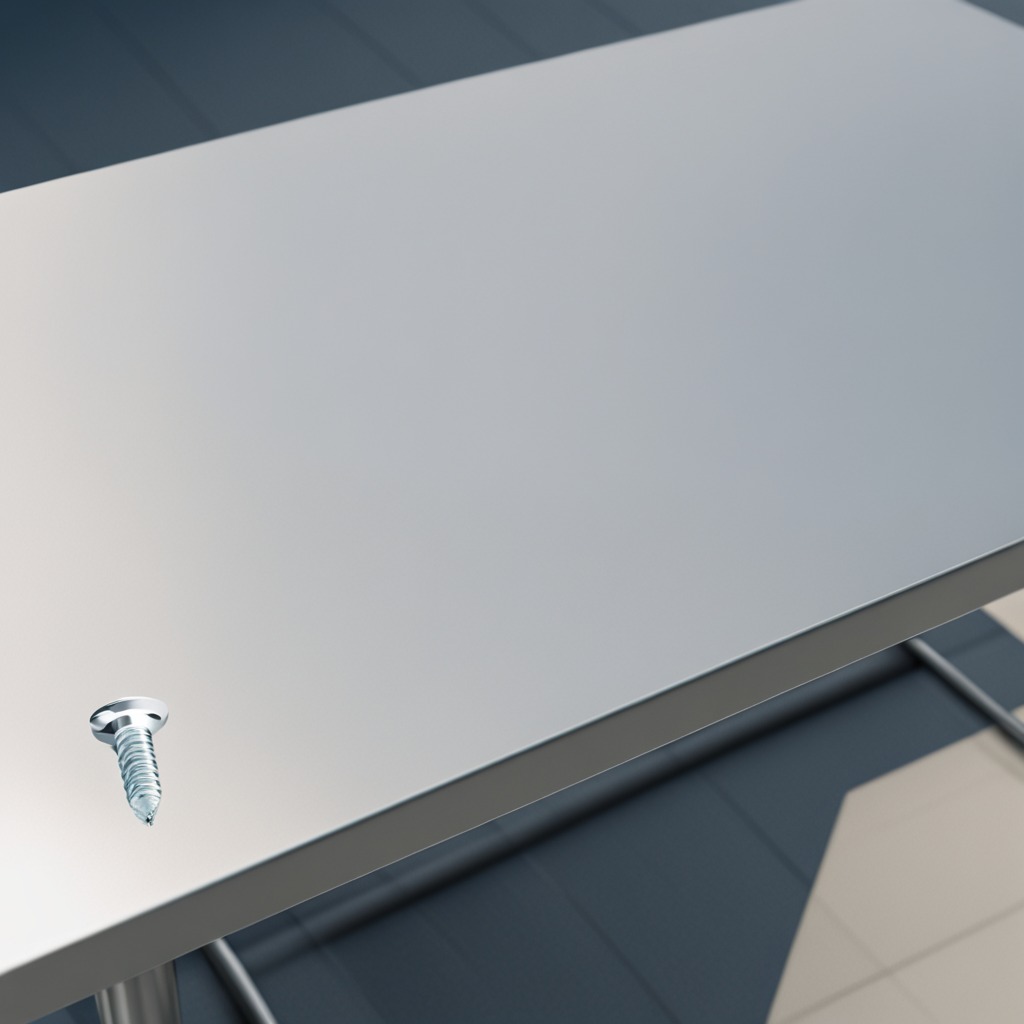
A metal screw is lying on the table.